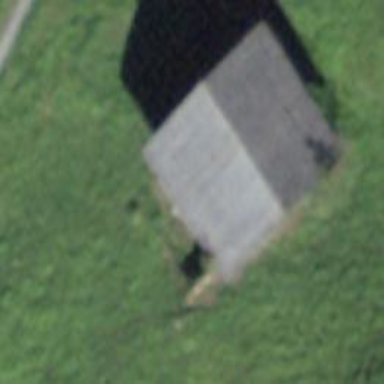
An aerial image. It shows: Rural barn.